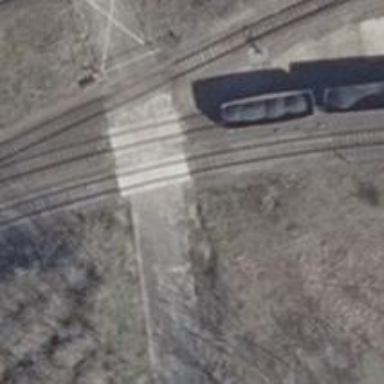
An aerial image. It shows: Railway level crossing.